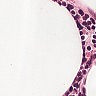
Metastatic tissue present: no